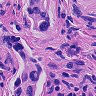
Metastatic tissue present: yes